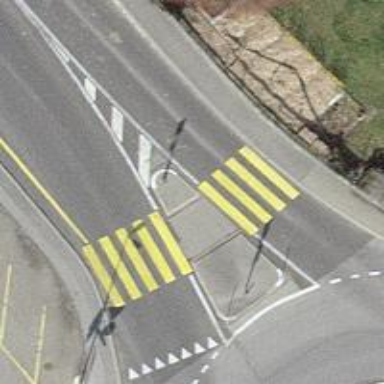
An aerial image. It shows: Zebra crossing with uncontrolled intersection and pedestrian island.